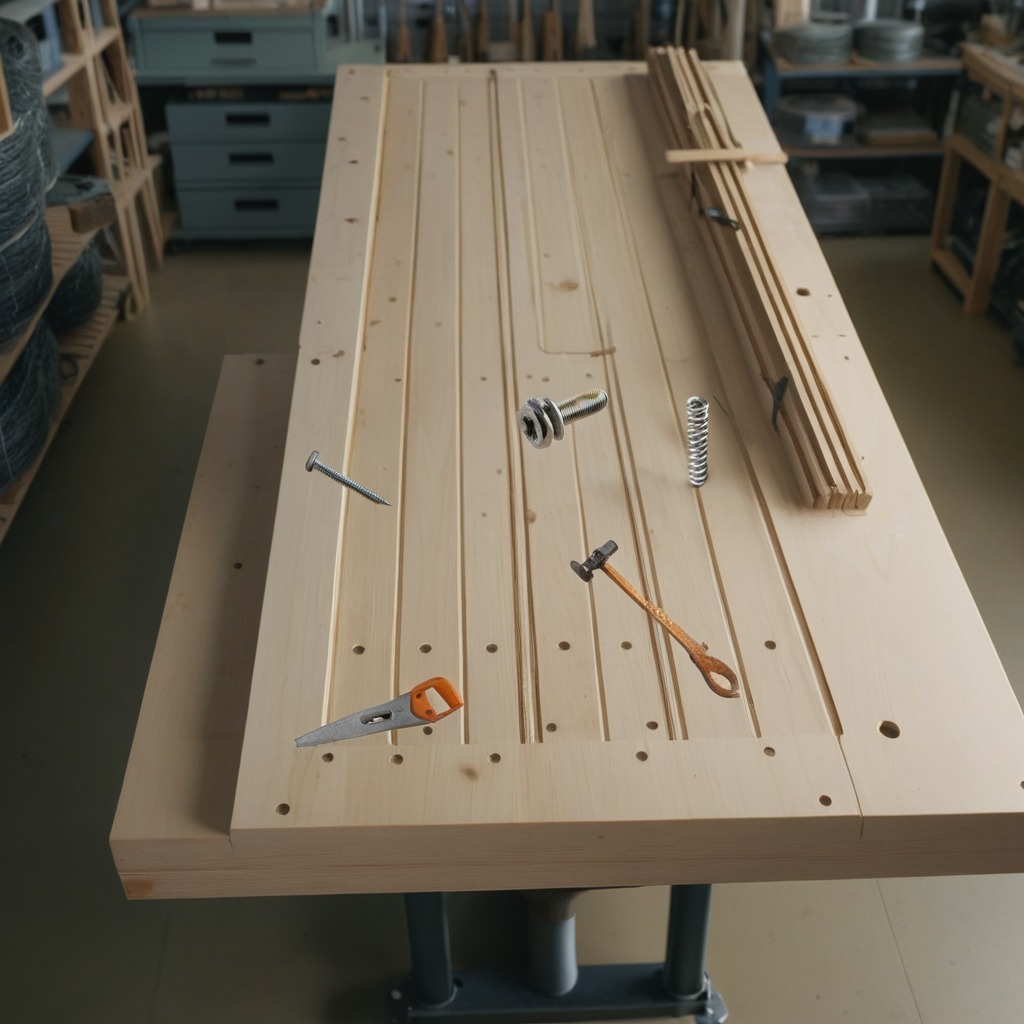
A metal machine screw, a hammer, an iron nail, a coiled metal spring, and a handheld metal saw are lying on the workbench inside a coastal fishing gear workshop.